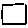
Label: square